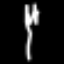
Label: fork